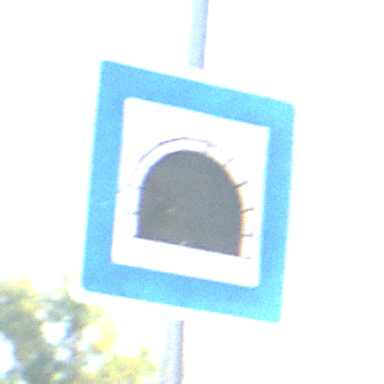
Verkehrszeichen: Tunnel
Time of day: Midday
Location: Outdoor (Nature)
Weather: Clear
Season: Summer
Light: Natural